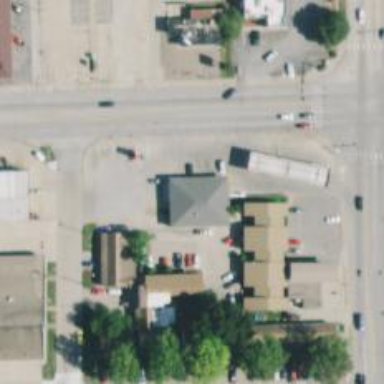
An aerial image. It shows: Convenience shop.